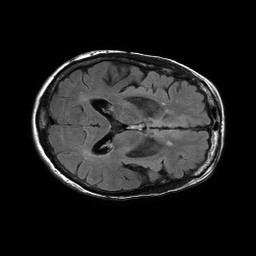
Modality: FLAIR
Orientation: axial
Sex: female
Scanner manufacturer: philips
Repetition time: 11 s
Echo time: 0.125 s